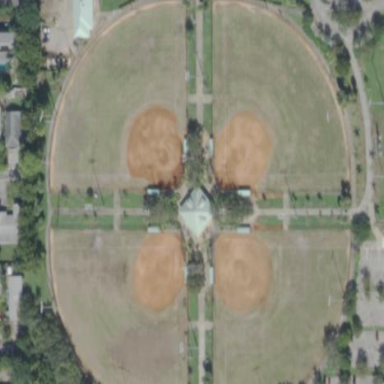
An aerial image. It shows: Baseball pitch for leisure land.